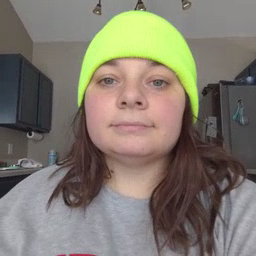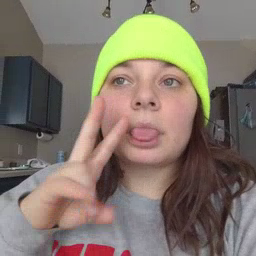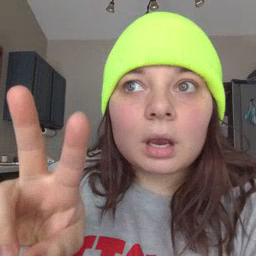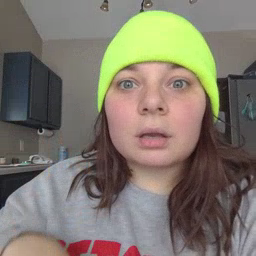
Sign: look